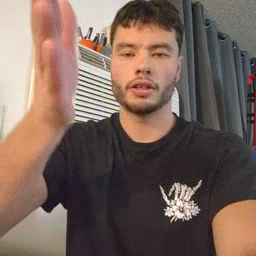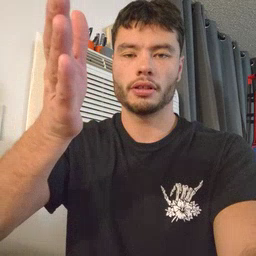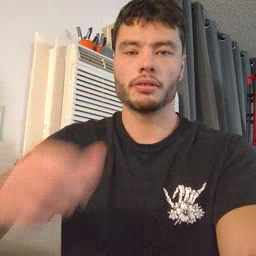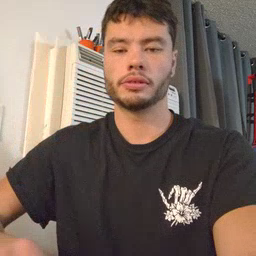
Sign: will